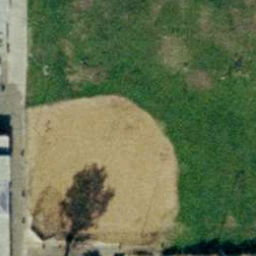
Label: baseballdiamond